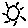
Label: sun